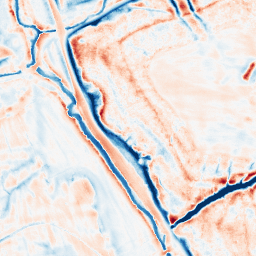
Category: edge_preserving
Decomposition family: bilateral
Decomposition parameters: d: 21
sigma_color: 75
sigma_space: 50
Upsampling method: quartic
Upsampling parameters: scale: 4
Upsampling scale: 4